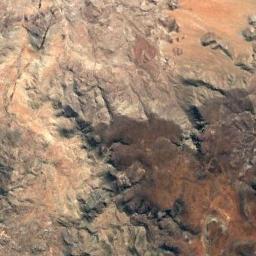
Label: mountain